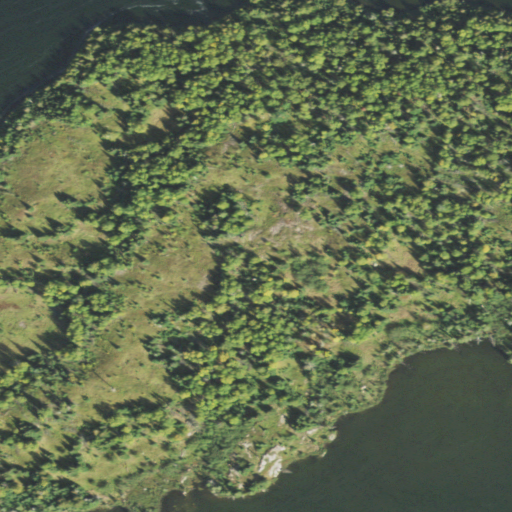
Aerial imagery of island in Minnesota named Birch Island containing mixed forest, open water, grassland, evergreen forest, deciduous forest, and herbaceous wetlands